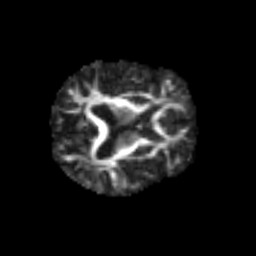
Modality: FA
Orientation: axial
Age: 70
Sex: female
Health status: ill
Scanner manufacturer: siemens
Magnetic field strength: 3 T
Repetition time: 8.7 s
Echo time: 0.11 s